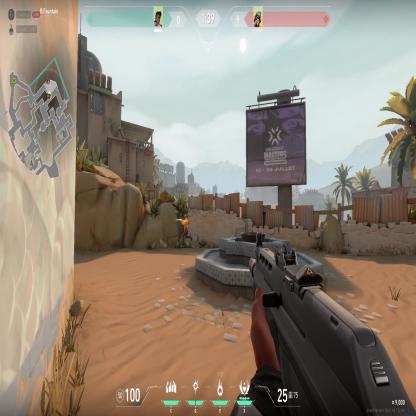
Label: enemy